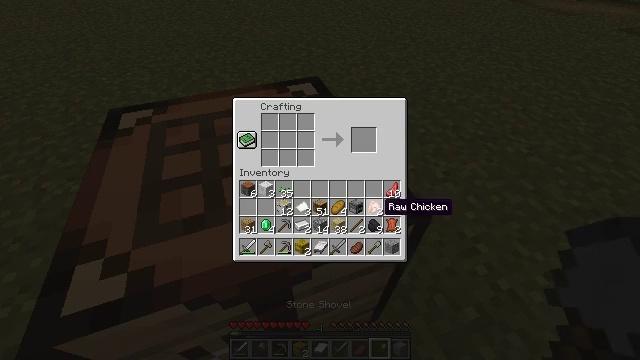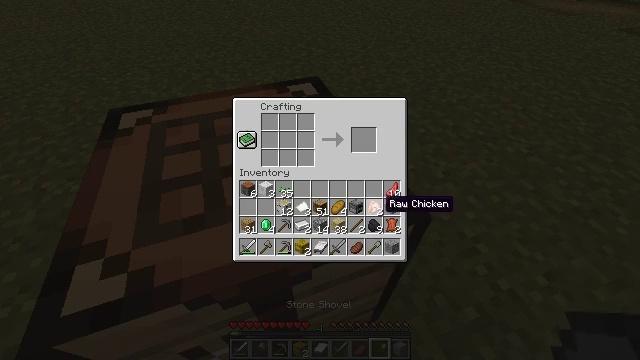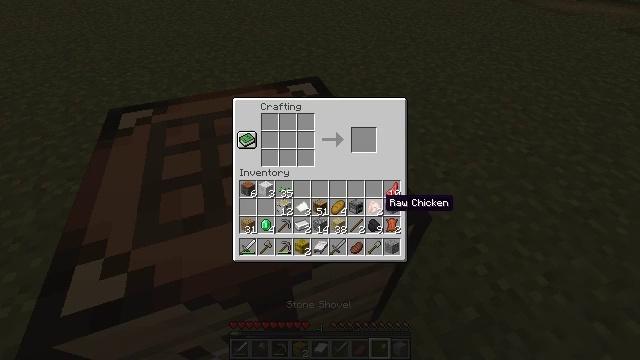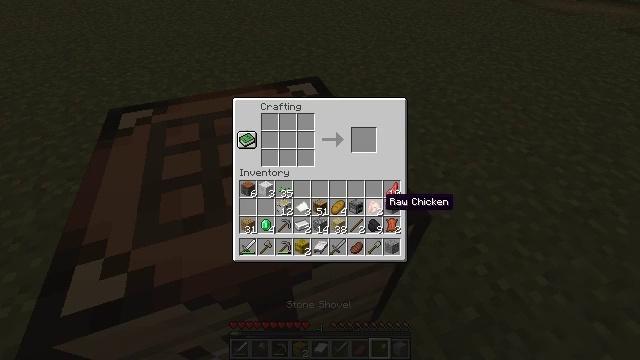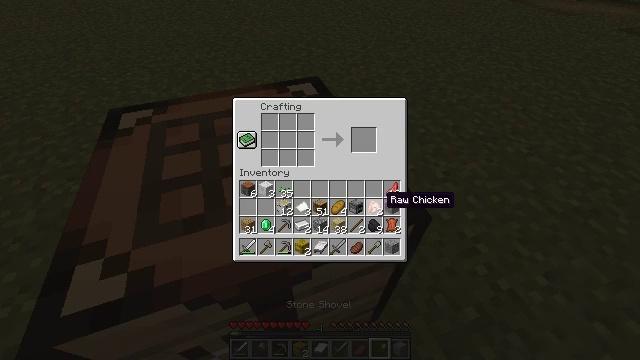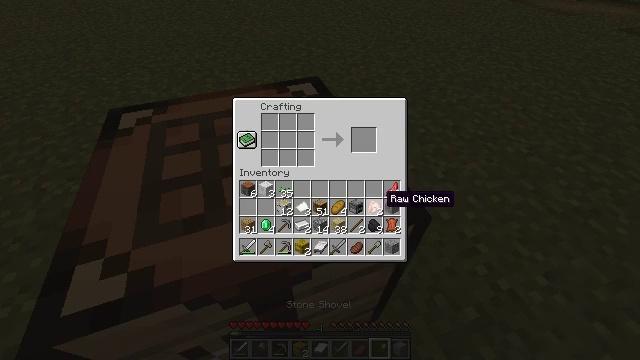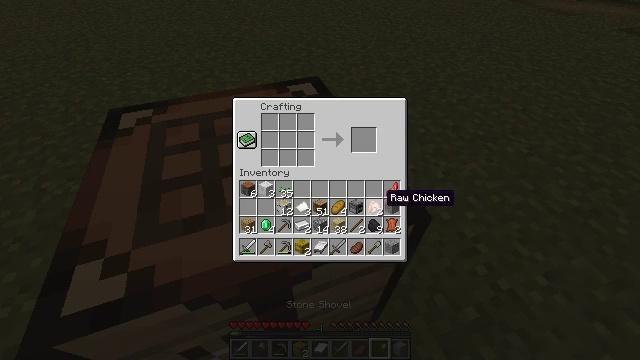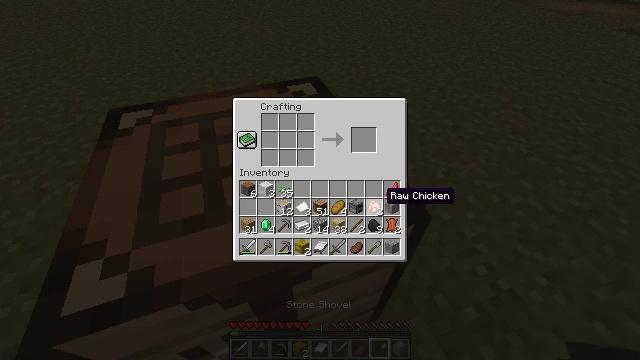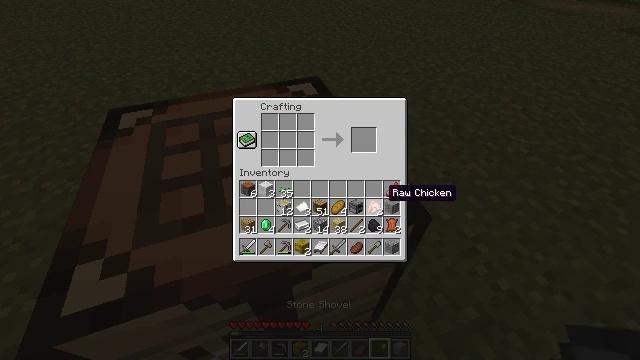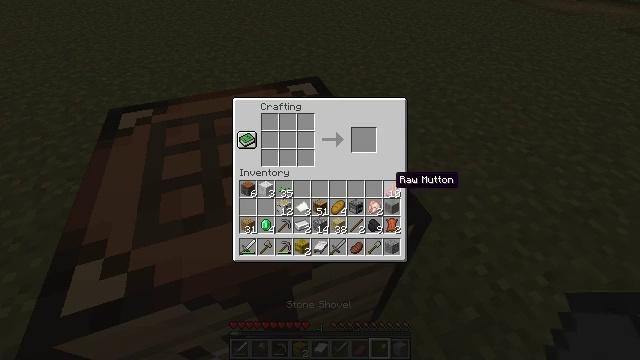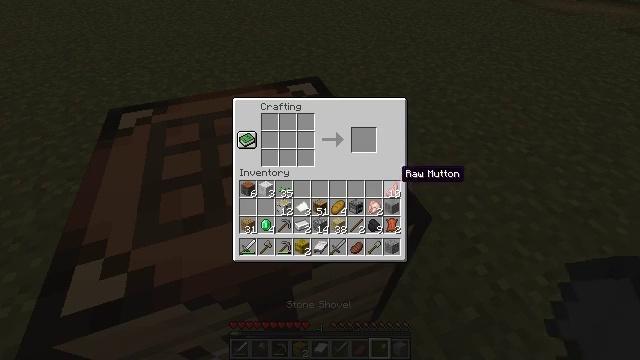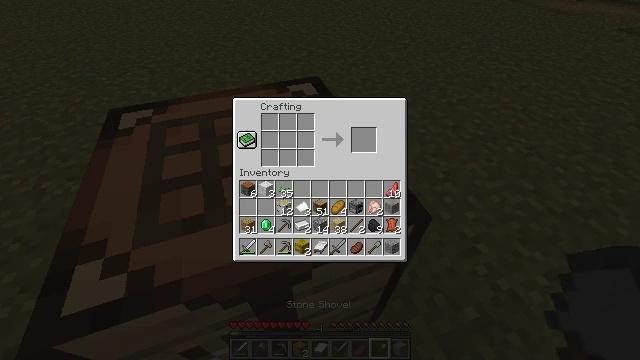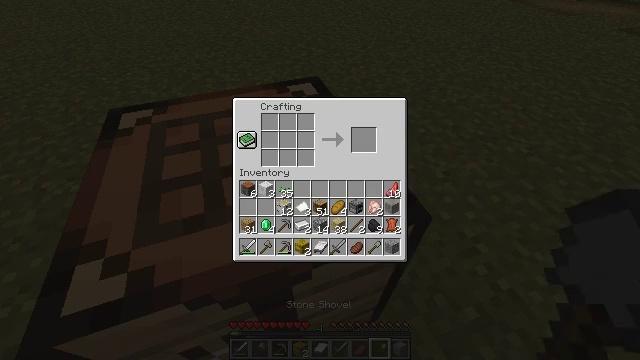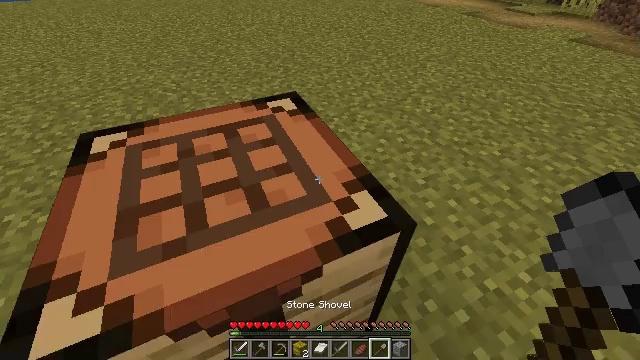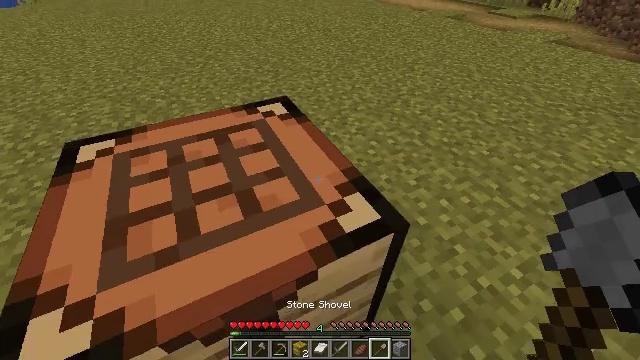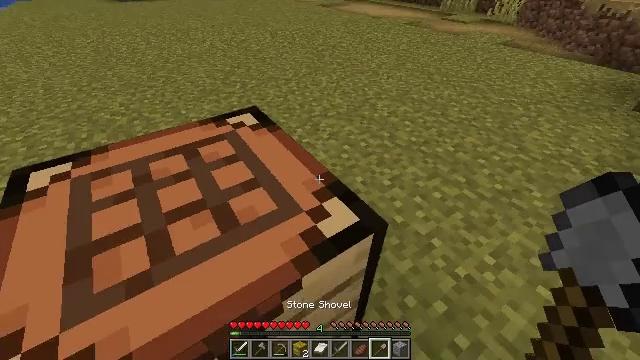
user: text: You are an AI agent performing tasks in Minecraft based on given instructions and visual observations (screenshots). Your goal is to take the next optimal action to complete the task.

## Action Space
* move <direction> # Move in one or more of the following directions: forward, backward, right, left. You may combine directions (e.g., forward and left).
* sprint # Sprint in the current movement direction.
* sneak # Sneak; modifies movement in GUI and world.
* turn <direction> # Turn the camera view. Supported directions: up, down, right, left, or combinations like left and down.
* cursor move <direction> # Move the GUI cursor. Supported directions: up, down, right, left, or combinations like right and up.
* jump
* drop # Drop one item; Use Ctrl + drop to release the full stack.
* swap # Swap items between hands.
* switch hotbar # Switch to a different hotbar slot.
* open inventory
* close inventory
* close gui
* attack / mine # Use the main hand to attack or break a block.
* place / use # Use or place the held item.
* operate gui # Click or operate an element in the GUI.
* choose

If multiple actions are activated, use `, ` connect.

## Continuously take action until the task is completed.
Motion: motion action
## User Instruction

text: Harvest tall grass for seeds.
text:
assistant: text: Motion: no_op
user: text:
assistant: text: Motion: no_op
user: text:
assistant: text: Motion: no_op
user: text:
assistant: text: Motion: no_op
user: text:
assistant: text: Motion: no_op
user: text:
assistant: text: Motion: no_op
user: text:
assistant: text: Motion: no_op
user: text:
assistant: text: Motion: no_op
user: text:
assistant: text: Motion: cursor move right and up
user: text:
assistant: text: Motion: no_op
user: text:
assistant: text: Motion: cursor move right and up
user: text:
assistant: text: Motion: cursor move right and up
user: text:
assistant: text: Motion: cursor move right and up
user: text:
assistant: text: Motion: turn right, close gui
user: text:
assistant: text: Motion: turn right and up, open inventory
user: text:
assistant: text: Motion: turn right and up, open inventory
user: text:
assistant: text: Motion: turn right and up
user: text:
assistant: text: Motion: turn right and up
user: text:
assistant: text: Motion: turn right and up
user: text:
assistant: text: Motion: turn right
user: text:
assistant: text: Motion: turn right and up
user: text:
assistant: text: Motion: turn right and up
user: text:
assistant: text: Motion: turn right and up
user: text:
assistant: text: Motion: turn right and up
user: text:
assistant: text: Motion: turn right
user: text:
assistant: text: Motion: turn right
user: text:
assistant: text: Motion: turn right
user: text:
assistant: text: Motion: no_op
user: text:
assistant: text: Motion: no_op
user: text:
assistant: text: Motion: no_op